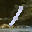
Label: 1